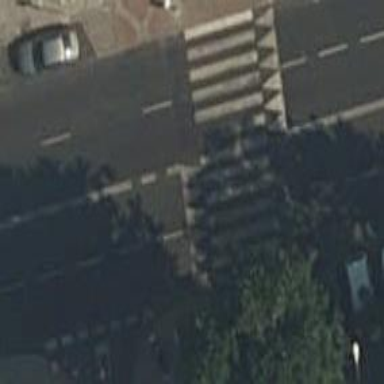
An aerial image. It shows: Uncontrolled crossing on the road.